Current action and preconditions to check: trajectory_clear

Your task: For each precondition in the list above, predict whether it will hold at this action.

Consider the current scene as observed from the mobile robot's camera, and analyze the predicted future states of all dynamic agents (e.g., people, animals, vehicles, or any moving entities) within the NEXT SECOND.

IMPORTANT: Only answer "very likely" if you are absolutely certain—based on strong, clear evidence—that a dynamic agent will violate the precondition in the predicted future state. Do NOT answer "very likely" for unlikely, ambiguous, or low-probability risks.

Ask yourself for each precondition: Is there a high probability, with clear and convincing evidence, that the predicted future states of any dynamic agent will interfere with the predicted future state of the currently executing action within the NEXT SECOND, causing that precondition to fail?

Assess the risk level based on these predictions. Use "likely" or "very likely" if motions create a clear risk of interference.

Use "neutral" or "improbable" if agents are nearby but their predicted paths are clearly diverging or non-conflicting.

Failure Risk Categories: "very improbable", "improbable", "neutral", "likely", "very likely"

Answer Format: Output ONLY the probability_of_failure value from these categories: "very improbable", "improbable", "neutral", "likely", "very likely"

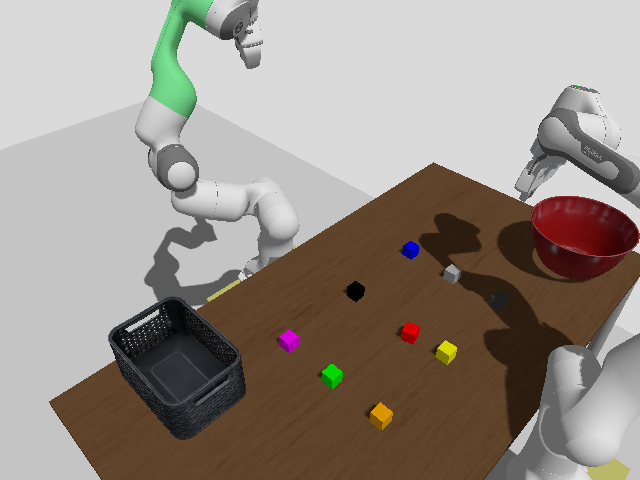

Answer: very improbable